Question: I have a logical circular mask of 0 and 1 in my matrix which looks the following way.

What is the fastest way to get just the outside boundary in another matrix ?
Essentially I have to scan for the first 1 from left and first 1 from right in each row if there are duplicate 1's in the row ( there will be just one 1 in the topmost , bottommost points ).... Can someone help me in finding a fast way to do this ?
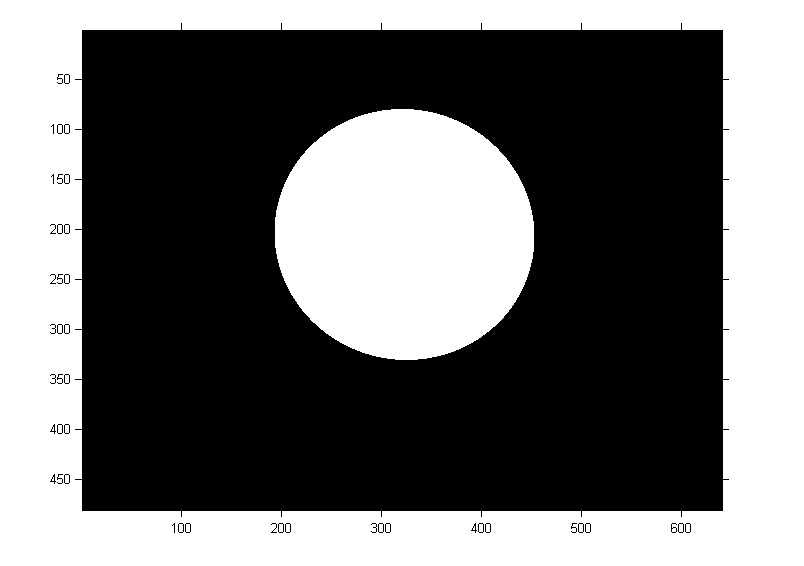
Answer: The other answers are good for finding general circles in images, but since you know that you're looking for a circle in a binary mask, bwmorph is probably your best bet.
'''
I=imread('0ateM.png');
BW=im2bw(I);
BW2=bwmorph(BW,'endpoints');
'''

Edit:
As I mentioned in the comments, in order to enlarge the circle so that you're getting the 0 pixels just outside the original circle mask set to 1 and everything else set to 0, you can invert the original mask and then use bwmorph:
'''
WB=-(BW-1);
WB2=bwmorph(WB,'endpoints');
'''
This has the unfortunate side-effect that the border of the image is changed to 1's. Of course you can easily change this. For an mxn image:
'''
WB2(1,:)=0; WB2(:,1)=0; WB2(:,n)=0; WB2(m,:)=0;
'''
An alternative approach is to directly use a filter on the original image:
'''
f=[1 1 1; 1 -9 1; 1 1 1];
G=filter2(f,BW);
BW2=im2bw(G);
'''
This will achieve the same results as WB2 above without the white border problem. The 'im2bw' call is needed because after the filter the values are no longer just 0 or 1, they range somewhere between -8 and 8 and we want the negative values to be 0 and the positive values to be 1.